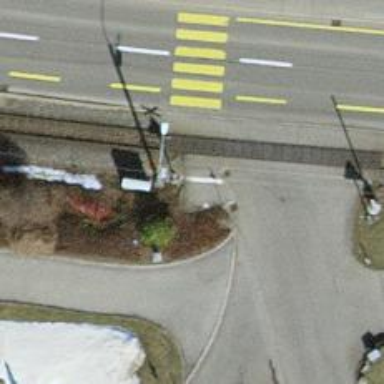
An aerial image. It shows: Footway.